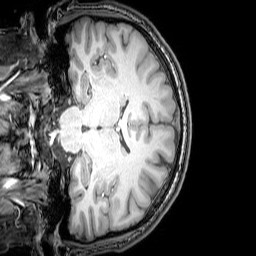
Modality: T1w
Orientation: coronal
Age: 22
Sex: male
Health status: healthy
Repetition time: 0.081 s
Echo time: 0.037 s